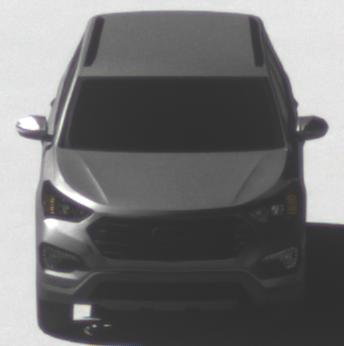
Make: Hyundai
Model: Santa Fe 2.4 GDI
Detailed model: Santa Fe (DM)
Model produced from: 2017/08
Model produced until: 2018/01
Doors: 5
Color: gray
Road condition: dry road
Daytime: morning or afternoon
Contrast: high contrast